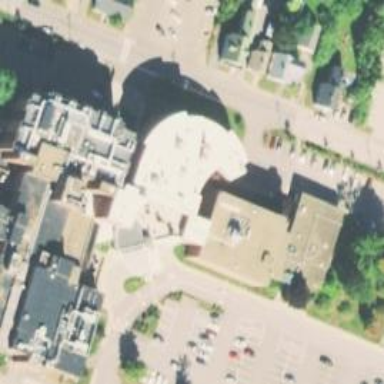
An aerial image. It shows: Hospital building.